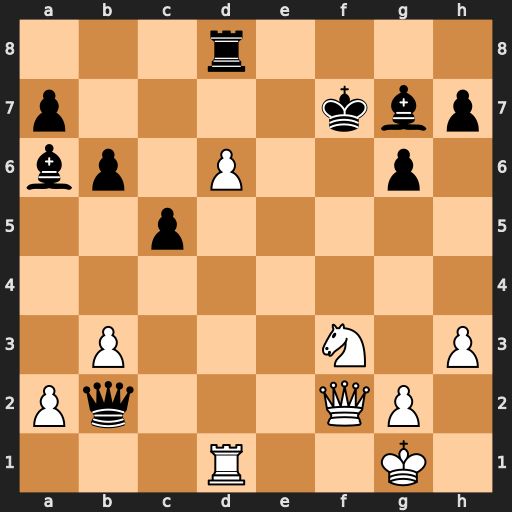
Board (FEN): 3r4/p4kbp/bp1P2p1/2p5/8/1P3N1P/Pq3QP1/3R2K1
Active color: w
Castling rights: -
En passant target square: -
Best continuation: Ne5+ Kg8 Qxb2